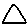
Label: triangle